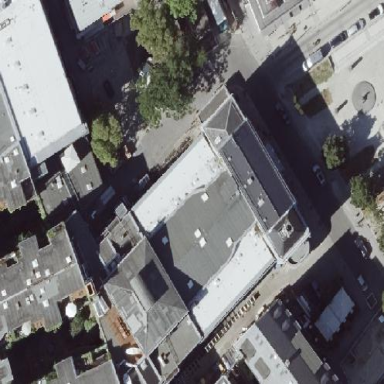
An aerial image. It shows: Theatre.